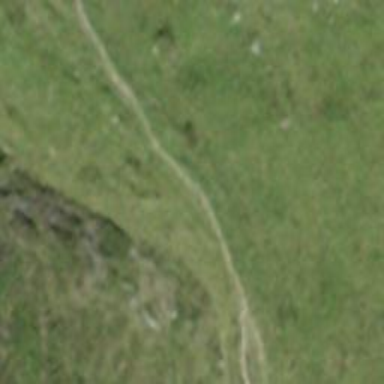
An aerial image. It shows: Path.